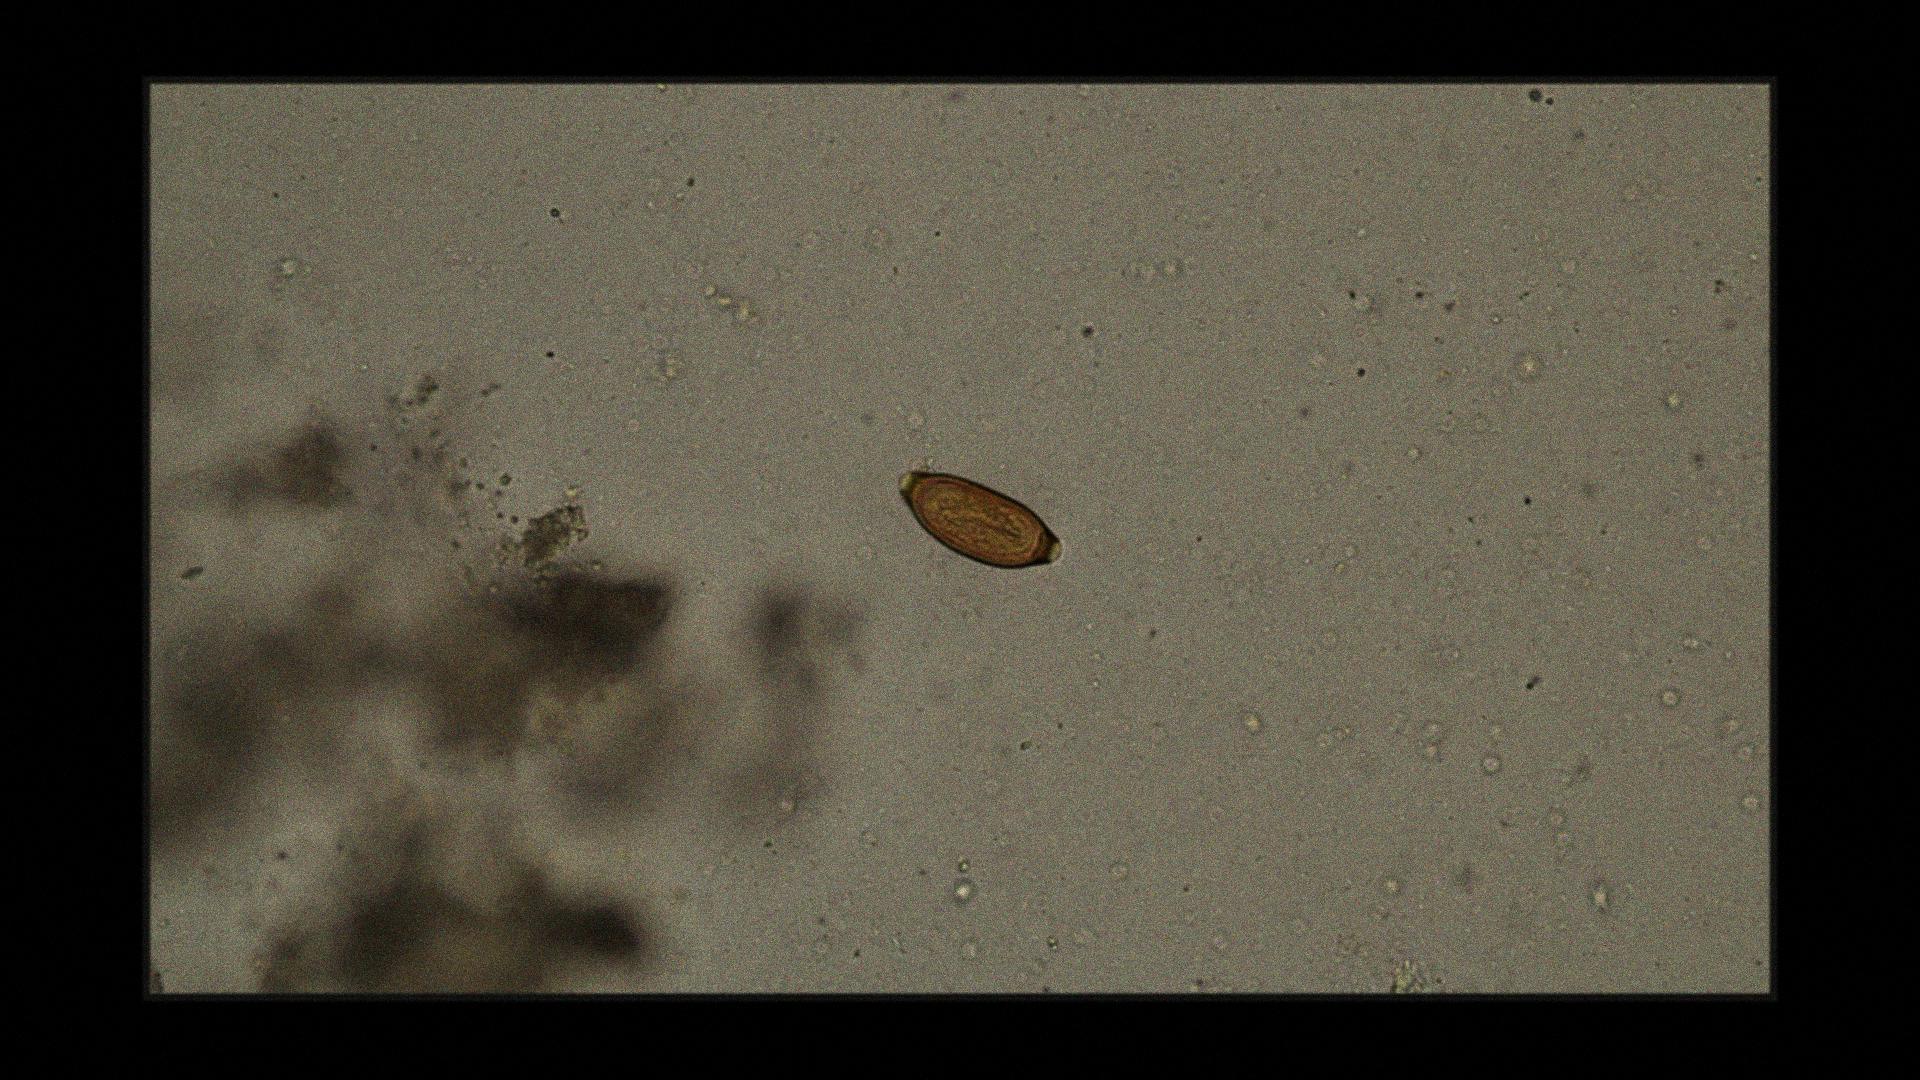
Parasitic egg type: Trichuris trichiura